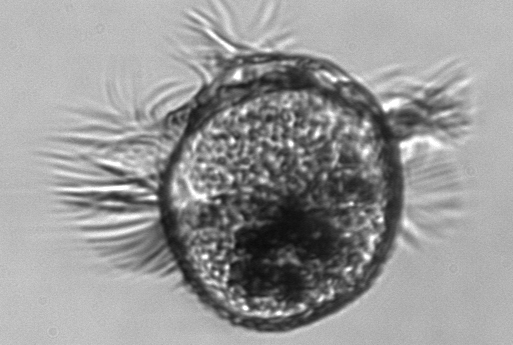
Label: Pelagostrobilidium